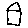
Label: house